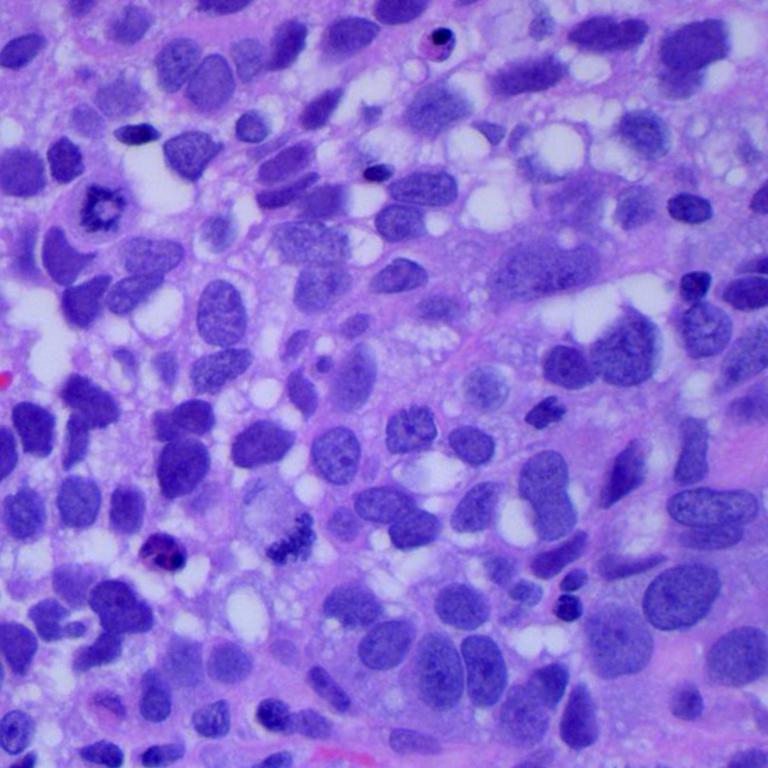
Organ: lung
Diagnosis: squamous carcinomas